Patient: sex M, age 61
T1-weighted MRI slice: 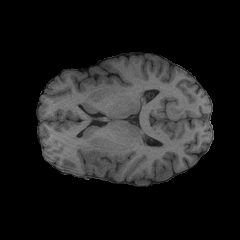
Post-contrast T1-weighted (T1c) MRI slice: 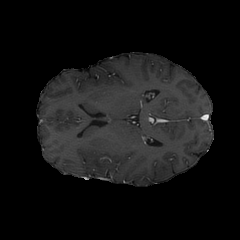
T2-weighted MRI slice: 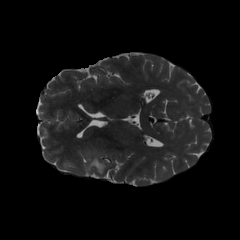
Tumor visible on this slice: yes
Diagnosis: Glioblastoma, IDH-wildtype
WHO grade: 4